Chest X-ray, AP view. Patient: 21 years old, sex F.
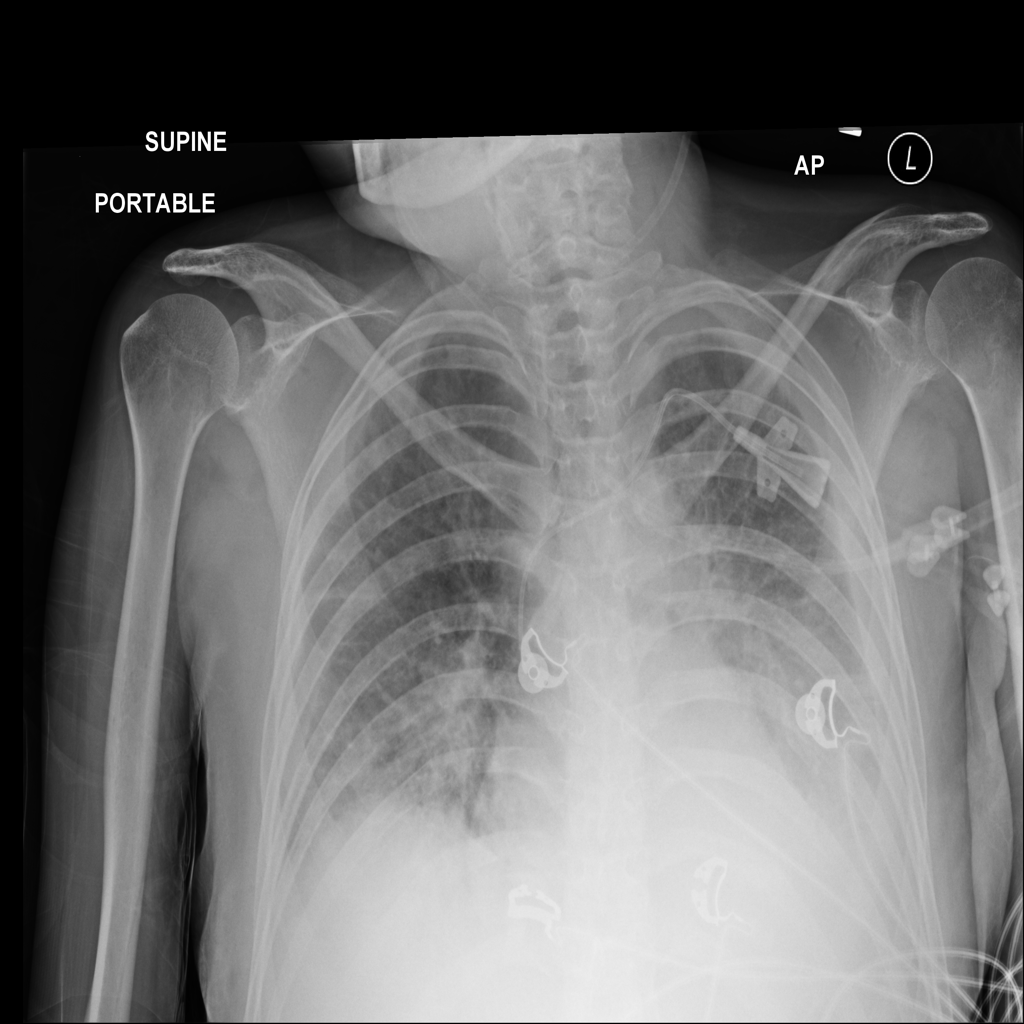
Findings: Atelectasis, Effusion, Infiltration